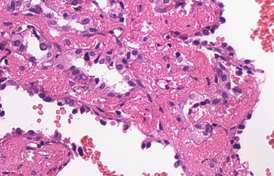
Tumor epithelial tissue: yes
Tumor-associated stroma tissue: yes
Normal tissue: no